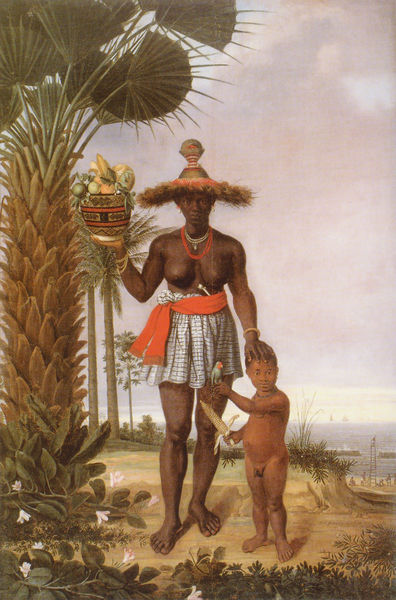
Titel: Afrikanerin
Künstler: Albert Eckhout
Institution: Kopenhagen, Natinalmuseum
Schlagwörter: fuß, gemälde, himmel, meer, nackt, landschaft, menschen, ufer, blumen, busen, frau, hut, ölbild, obst, rock, messer, bild, porträt, horizont, insel, land, kind, früchte, mais, maiskolben, schärpe, brüste, schiff, schiffe, strand, hafen, korb, palme, halbnackt, nackte, junge, penis, afrikanerin, dolch, zeichnerisch, banane, negerin, keniapalme, der edle wilde